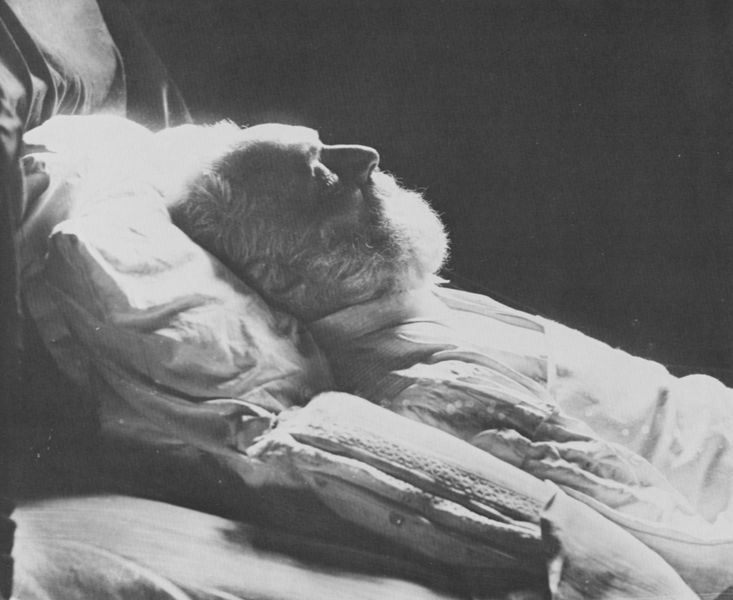
Titel: Victor Hugo (1802-1885)
Künstler: Gaspard-Félix Tournachon
Schlagwörter: kopf, mann, schatten, schlaf, weiß, wäsche, licht, profil, schwarz, tuch, alt, bart, hemd, leiche, tot, toter, decke, nachthemd, ruhe, liegen, schlafen, stille, kissen, polster, bett, matratze, foto, fotografie, greis, krank, sarg, gestorben, kopfkissen, beschienen, aufbahrung, artb